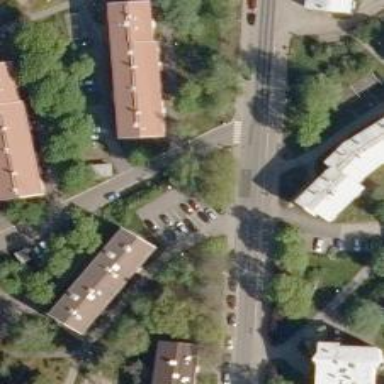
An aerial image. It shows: Uncontrolled crossing on the road.